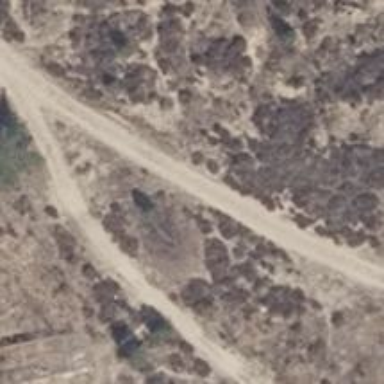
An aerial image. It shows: Sandy path with grade3 tracktype.